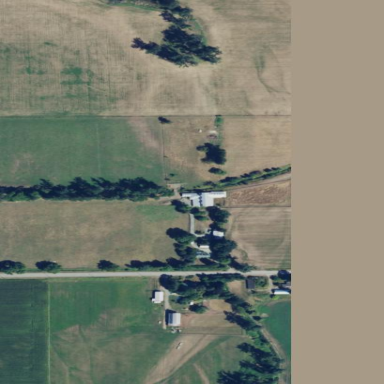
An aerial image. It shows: Farmyard area.